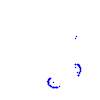
Particle: proton